Question: I'm aware that if I navigate to Tools>Options>Text Editor>(language)>Display I can check "Navigation bar" to show this bar.
My question is, what's the keyboard shortcut for it?
(I'm pretty sure there is one, because during a flurry of misguided keystrokes earlier on, I managed to make it disappear, and of course "Undo" didn't undo that change. Welcome to Visual Studio.)
The Navigation Bar is the item highlighted in yellow below:

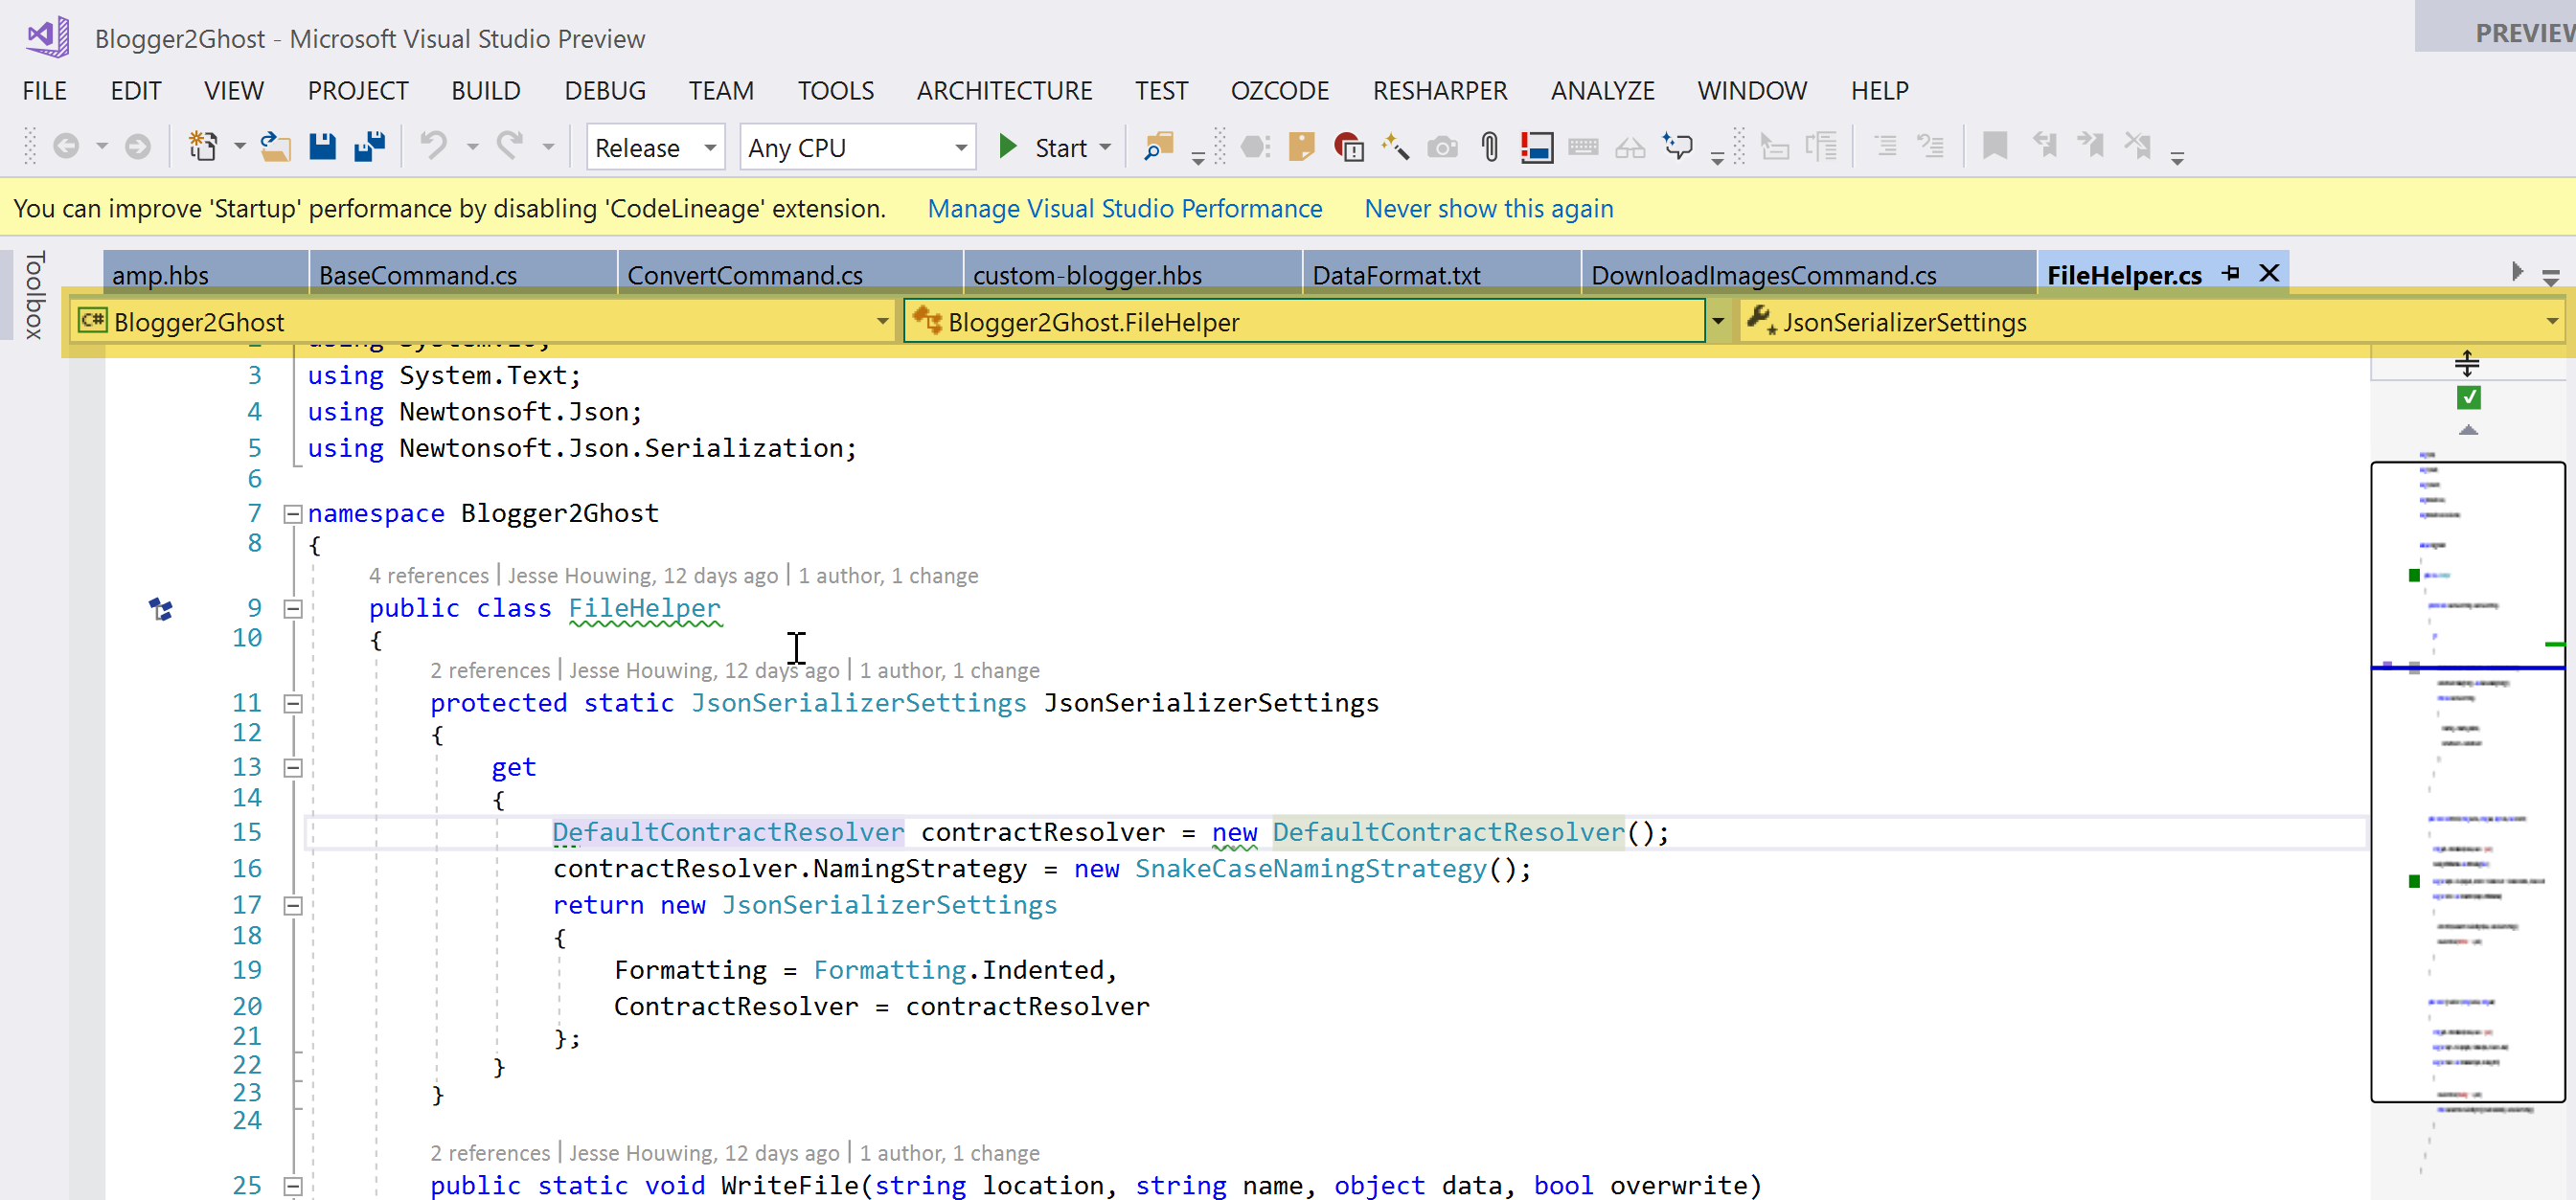
Answer: There is an easy shortcut to select the Navigation Bar:

But there is no out-of-the-box shortcut to show/hide it. Maybe you have an extension installed which provides this feature?